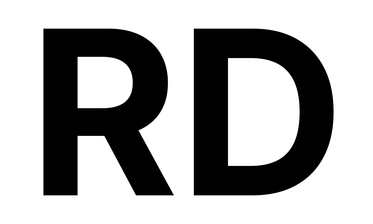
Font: Inter_Bold